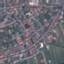
Land use / land cover class: Residential